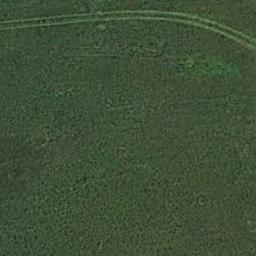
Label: meadow